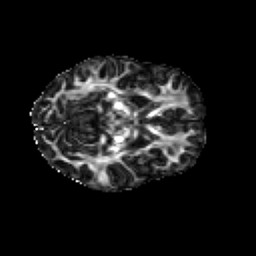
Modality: FA
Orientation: axial
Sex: female
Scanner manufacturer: siemens
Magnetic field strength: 3 T
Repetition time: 5 s
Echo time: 0.071 s